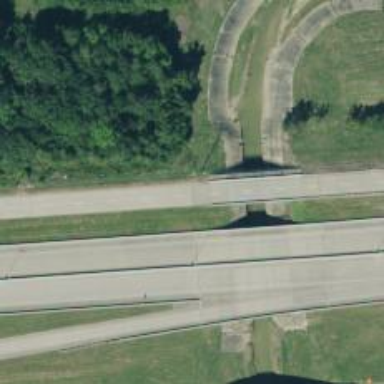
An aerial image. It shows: There is secondary road bridge with frontage road.